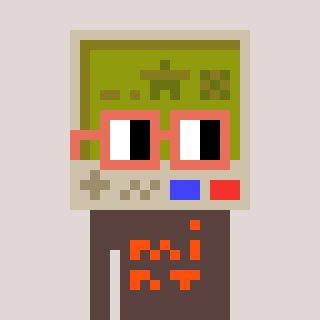
a pixel art character with square orange glasses, a gameboy-shaped head and a darkbrown-colored body on a warm background